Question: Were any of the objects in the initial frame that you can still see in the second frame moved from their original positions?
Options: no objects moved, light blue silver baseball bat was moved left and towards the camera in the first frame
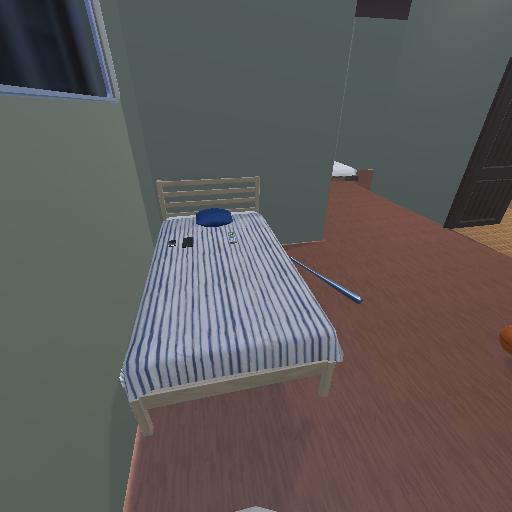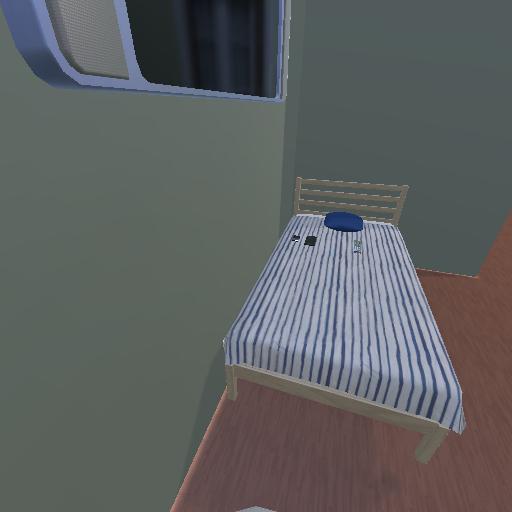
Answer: no objects moved